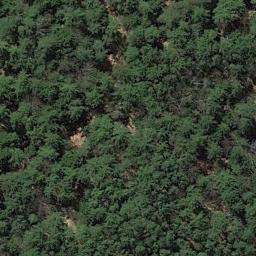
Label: forest